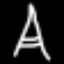
Label: The Eiffel Tower